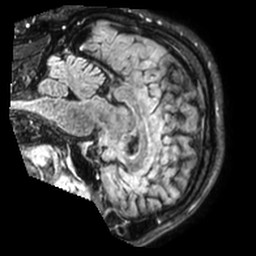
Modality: FLAIR
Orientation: sagittal
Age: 52
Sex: male
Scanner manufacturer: philips
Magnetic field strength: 3 T
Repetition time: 4.8 s
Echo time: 0.34 s